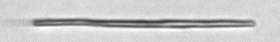
Label: fiber